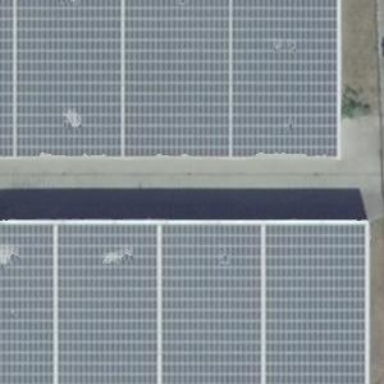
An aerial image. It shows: Solar power generator using photovoltaic technology.